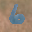
Label: 6